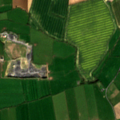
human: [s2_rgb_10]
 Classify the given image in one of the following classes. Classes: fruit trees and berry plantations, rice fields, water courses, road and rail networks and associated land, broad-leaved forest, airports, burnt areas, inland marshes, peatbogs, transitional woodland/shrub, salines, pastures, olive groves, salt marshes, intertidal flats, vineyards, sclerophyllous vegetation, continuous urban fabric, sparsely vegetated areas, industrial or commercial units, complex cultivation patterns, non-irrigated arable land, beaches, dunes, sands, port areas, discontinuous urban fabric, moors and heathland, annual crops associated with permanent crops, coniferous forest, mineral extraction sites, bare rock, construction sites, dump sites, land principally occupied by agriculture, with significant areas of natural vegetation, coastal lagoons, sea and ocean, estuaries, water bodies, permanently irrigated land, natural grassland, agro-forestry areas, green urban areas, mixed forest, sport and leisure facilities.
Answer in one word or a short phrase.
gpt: non-irrigated arable land, pastures, complex cultivation patterns